Question: I have an UITableViewController with an iAD banner on top, under the top bar.

When banned is loaded and device is in portrait it looks good but, when there's no banners or device turn in landscape, between top bar and the first tableView's row there's an ugly empty space.
The best solution would be to move the TableView up but I can't find a way to do that; the best solution I thought was to try resizing the header of section 0 of table's but I can't go under 0; and 0 is too much!
Is there another way to move table, for example, 10 pixels up?
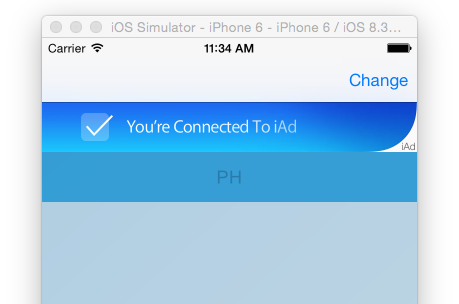
Answer: The table view's content inset property can be used to add a padding around its content view. If you set the top for 10 for example, there will be some padding between the table view's top, and its content's top.
Using Swift, you can set the 'tableView.contentInset.top' property directly. In Objective-C, you can set it like so:
'''
self.tableView.contentInset = UIEdgeInsetsMake(10, 0, 0, 0)
'''